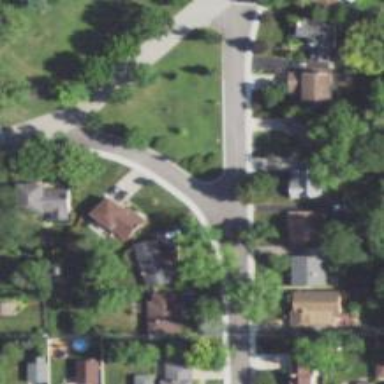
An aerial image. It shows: Residential road with asphalt surface. There is sidewalk on the left side.